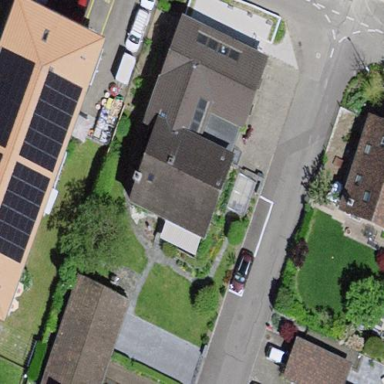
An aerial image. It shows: Semidetached house.